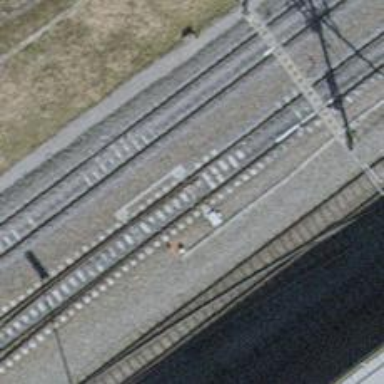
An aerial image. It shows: Railway switch.